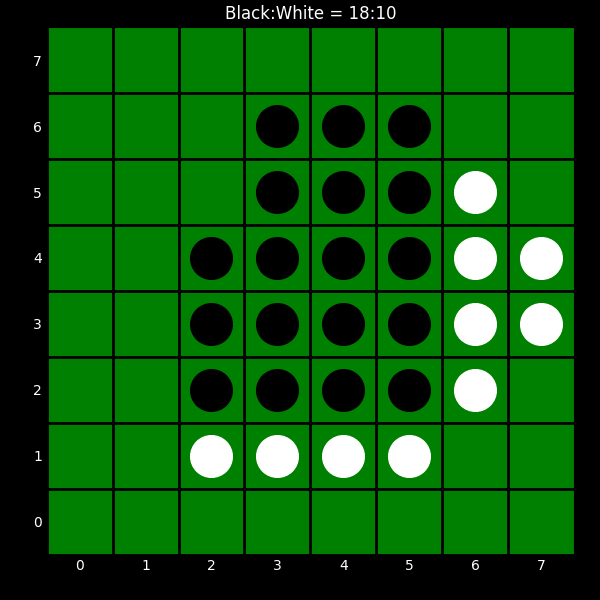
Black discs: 18
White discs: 10